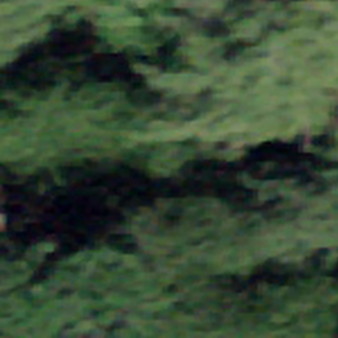
Label: other